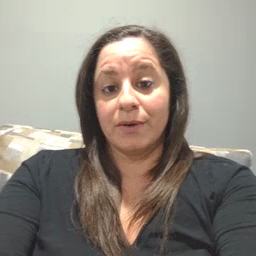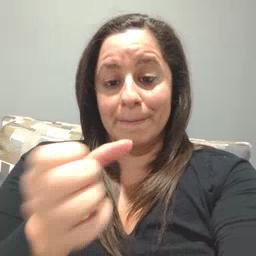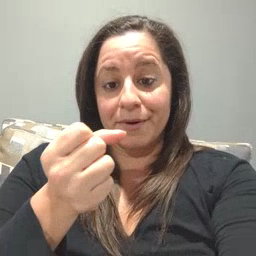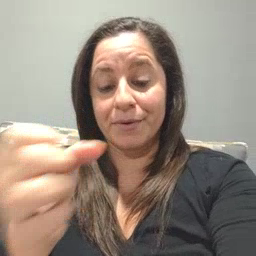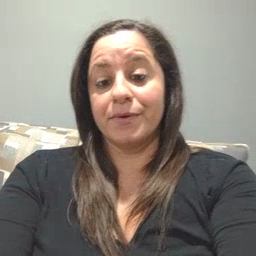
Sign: milk